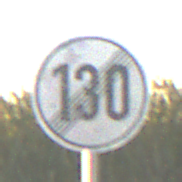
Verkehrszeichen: EndeGeschwindigkeit130
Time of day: SunriseSunset
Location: Outdoor (RoadRail)
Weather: Clear
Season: NotSpecified
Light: Natural